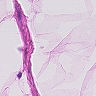
Metastatic tissue present: no